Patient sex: M
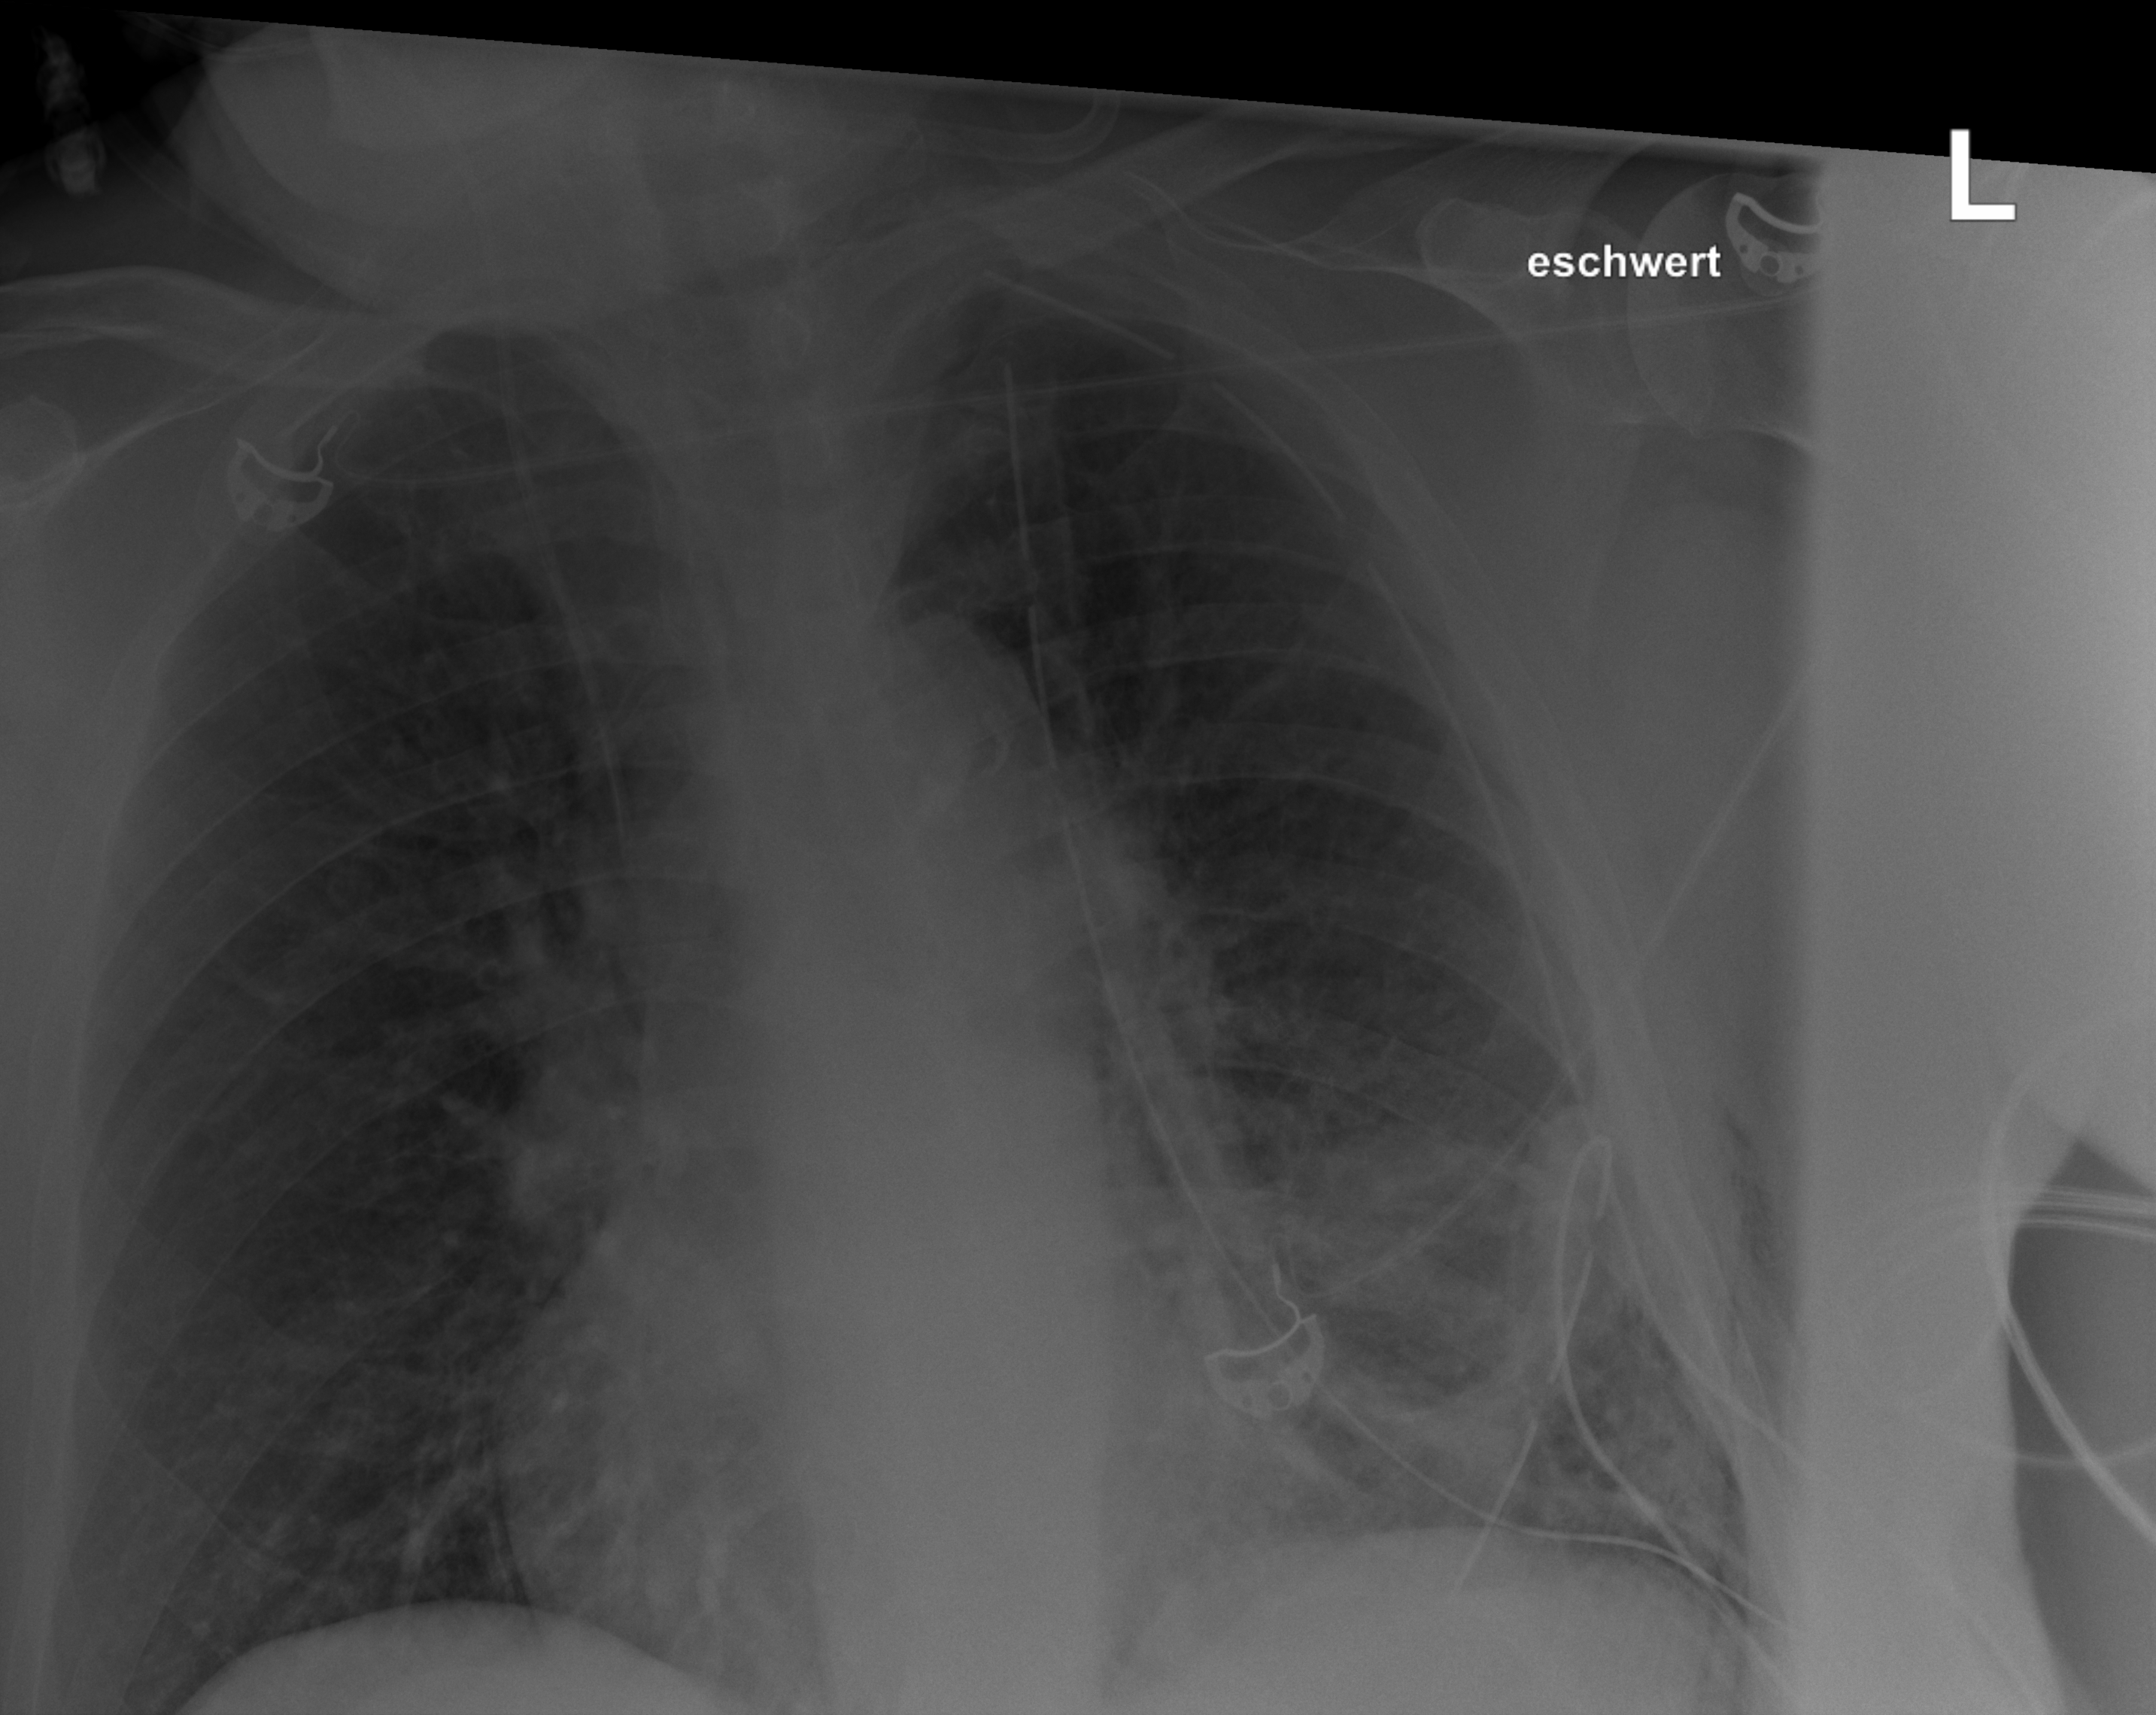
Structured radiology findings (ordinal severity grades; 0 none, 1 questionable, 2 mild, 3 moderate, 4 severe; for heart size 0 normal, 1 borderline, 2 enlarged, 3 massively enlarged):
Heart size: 0
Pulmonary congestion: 0
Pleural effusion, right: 0
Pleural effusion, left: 1
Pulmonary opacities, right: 0
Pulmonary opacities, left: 2
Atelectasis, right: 0
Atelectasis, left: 2